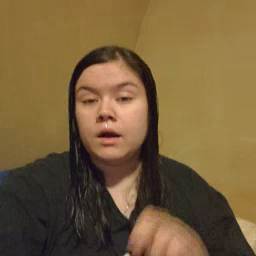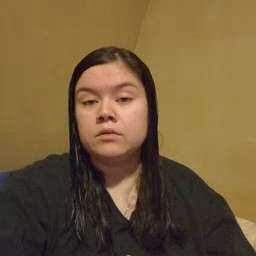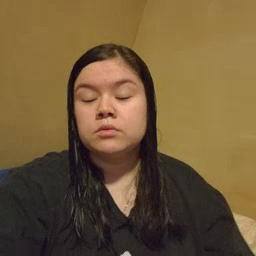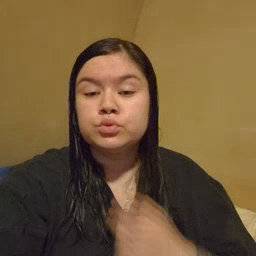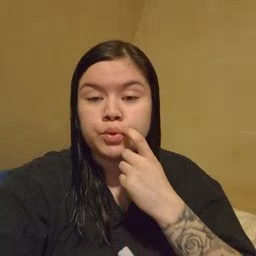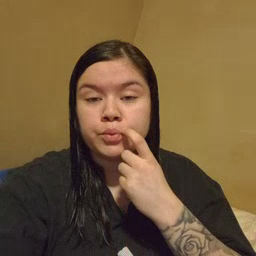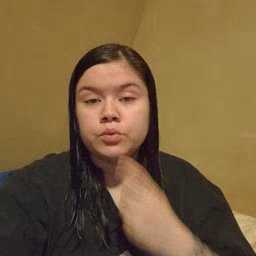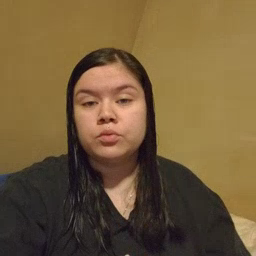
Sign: tooth